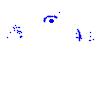
Particle: proton